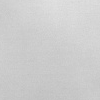
Atmospheric dust classification: dusty